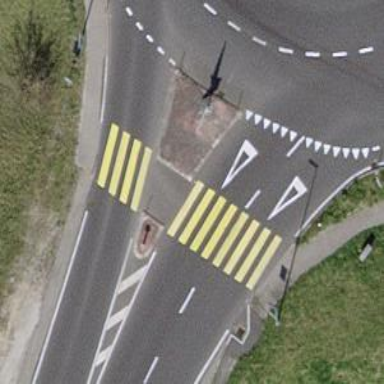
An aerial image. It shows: Traffic calming island.